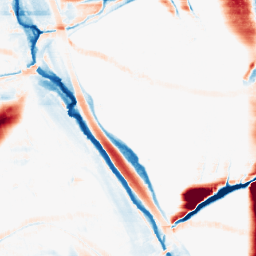
Category: morphological
Decomposition family: morphological_rect
Decomposition parameters: operation: average
width: 50
height: 10
Upsampling method: linear_exact
Upsampling parameters: scale: 8
Upsampling scale: 8